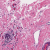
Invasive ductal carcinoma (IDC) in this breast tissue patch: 0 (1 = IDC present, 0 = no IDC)